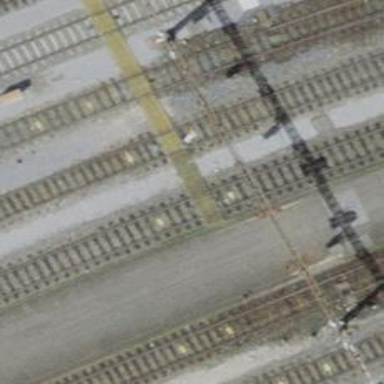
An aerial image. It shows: Railway crossing.